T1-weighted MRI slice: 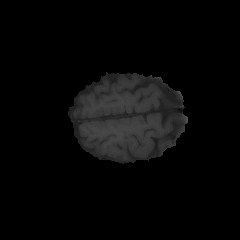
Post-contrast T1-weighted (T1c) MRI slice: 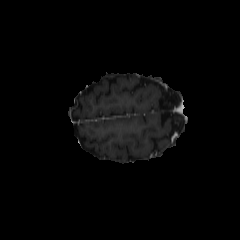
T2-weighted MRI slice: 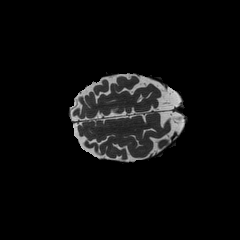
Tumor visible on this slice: no